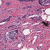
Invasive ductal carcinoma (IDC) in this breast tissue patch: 1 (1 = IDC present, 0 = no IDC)